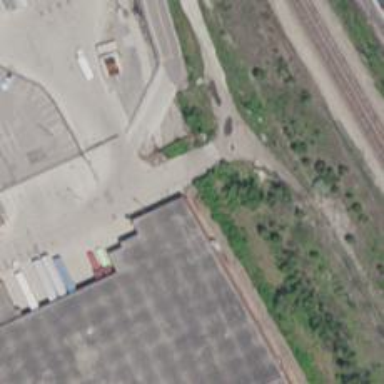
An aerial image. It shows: Abandoned railway.